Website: lowes
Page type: customer-info-address
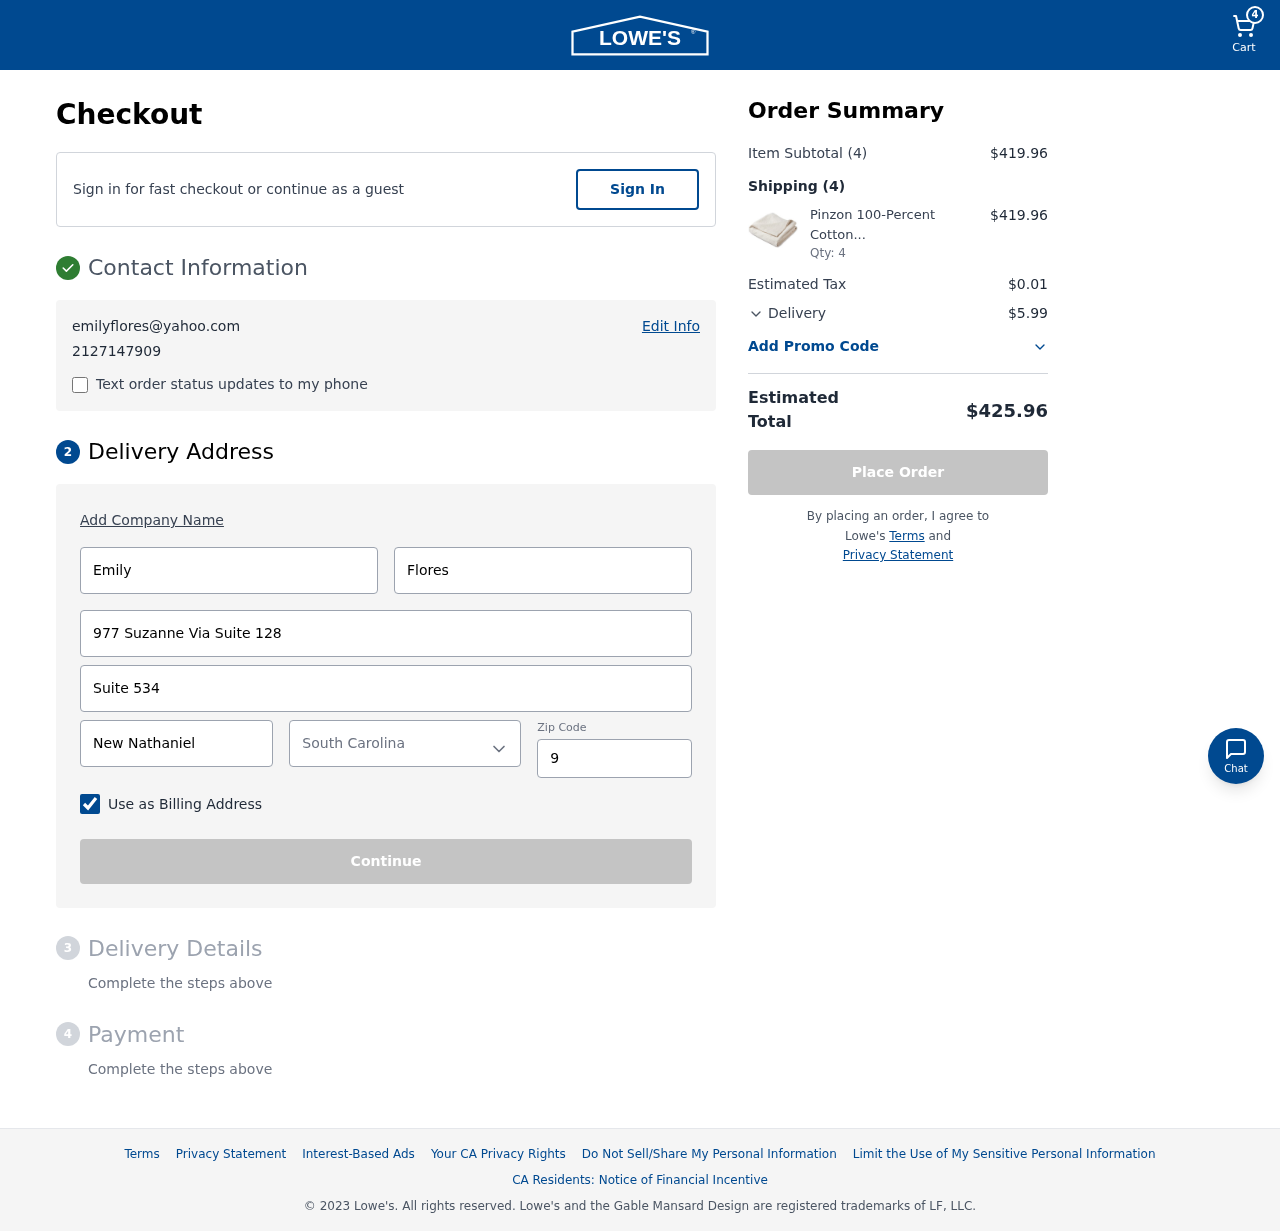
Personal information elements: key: PII_CITY
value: New Nathaniel
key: PII_EMAIL
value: emilyflores@yahoo.com
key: PII_FIRSTNAME
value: Emily
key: PII_LASTNAME
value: Flores
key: PII_PHONE
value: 2127147909
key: PII_POSTCODE
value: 98503
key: PII_STATE
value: South Carolina
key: PII_STREET
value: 977 Suzanne Via Suite 128
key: PII_STREET2
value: Suite 534
Product elements: key: PRODUCT1_NAME
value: Pinzon 100-Percent Cotton Jacquard Avalon Matelasse Coverlet
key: PRODUCT1_QUANTITY
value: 4
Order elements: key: ORDER_NUM_ITEMS
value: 4
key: ORDER_SUBTOTAL
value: $419.96
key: ORDER_NUM_ITEMS2
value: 4
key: ORDER_SUBTOTAL2
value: $419.96
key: ORDER_TAX
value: $0.01
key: ORDER_SHIPPING_COST
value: $5.99
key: ORDER_TOTAL
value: $425.96